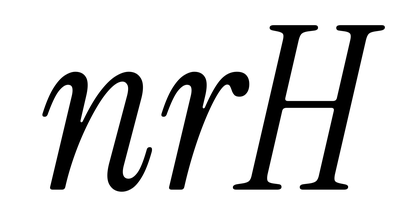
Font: InstrumentSerif-Italic